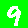
Digit: 9